Question: After some comments I changed the 'resolveVisita' method to use 'URLSession' in the background, but it looks like the background session will only start when the app is in the foreground, here is the updated method that runs when a notification action is tapped:
'''
static func resolverVisita(idMensagem: String, resposta: String, liberar: Bool, view: UIViewController?) {
//let configuration = URLSessionConfiguration.background(withIdentifier: "url_session_resolve_visita")
//var backgroundSession = URLSession(configuration: configuration)
// Set up the URL request
let todoEndpoint: String = URL_RESPONDE_VISITA
guard let url = URL(string: todoEndpoint) else {
print("Error: cannot create URL")
return
}
var urlRequest = URLRequest(url: url)
urlRequest.httpMethod = "POST"
let postString = "userUUID=\(SessionManager.getUsrUUID())&devUUID=\(devUUID)&msgID=\(idMensagem)&tarefa=\(liberar ? "L" : "B")&resposta=\(resposta)"
urlRequest.httpBody = postString.data(using: .utf8)
let config = URLSessionConfiguration.background(withIdentifier: "\(Bundle.main.bundleIdentifier!).responde_visita")
let session = URLSession(configuration: config)
/*
let task = URLSession.shared.dataTask(with: urlRequest) { data, response, error in
guard let data = data, error == nil else { // check for fundamental networking error
print("error=\(error)")
return
}
if let httpStatus = response as? HTTPURLResponse, httpStatus.statusCode != 200 { // check for http errors
print("statusCode should be 200, but is \(httpStatus.statusCode)")
print("response = \(response)")
}
let responseString = String(data: data, encoding: .utf8)
print("responseString = \(responseString)")
}*/
let task = session.dataTask(with: urlRequest)
task.resume()
}
'''
The commented out code seem to work sometimes, but it looks like it is not the right way of doing it.
So i have an application that receives notification and it has 2 actions, and upon user response the app should send a response to the server, preferable on the background.
I am facing an issue where whenever an action is tapped, sometimes the 'userNotificationCenter' method is not called until the app is opened, and sometimes it does run, but the server call does not get processed, and then if i open the app some errors are shown in the console regarding the Alamofire call, however if i tap the action then open the app quick enough it works as expected.

I already enabled and under the app capabilities on Xcode.
This is how I am creating the actions for the notification:
'''
let liberar = UNTextInputNotificationAction(identifier:"liberar", title:"Liberar",options:[.authenticationRequired],
textInputButtonTitle: "Liberar",
textInputPlaceholder: "Resposta")
let bloquear = UNTextInputNotificationAction(identifier: "bloquear", title: "Bloquear", options: [.destructive],
textInputButtonTitle: "Bloquear",
textInputPlaceholder: "Resposta")
'''
Here is my 'UNUserNotificationCenterDelegate' protocol implementation:
'''
extension AppDelegate : UNUserNotificationCenterDelegate {
// Receive displayed notifications for iOS 10 devices.
func userNotificationCenter(_ center: UNUserNotificationCenter,
willPresent notification: UNNotification,
withCompletionHandler completionHandler: @escaping (UNNotificationPresentationOptions) -> Void) {
let userInfo = notification.request.content.userInfo
// With swizzling disabled you must let Messaging know about the message, for Analytics
// Messaging.messaging().appDidReceiveMessage(userInfo)
// Print message ID.
if let messageID = userInfo[gcmMessageIDKey] {
print("Message ID: \(messageID)")
}
// Print full message.
print(userInfo)
// Change this to your preferred presentation option
completionHandler([.alert, .badge, .sound])
}
func userNotificationCenter(_ center: UNUserNotificationCenter,
didReceive response: UNNotificationResponse,
withCompletionHandler completionHandler: @escaping () -> Void) {
let userInfo = response.notification.request.content.userInfo
let acao = response.actionIdentifier
//let request = response.notification.request
// Print message ID.
if let messageID = userInfo[gcmMessageIDKey] {
print("Message ID: \(messageID)")
}
print(acao)
if acao == "liberar" {
// Print full message.
let textResponse = response as! UNTextInputNotificationResponse
print("Liberando Visita")
AppConfig.resolverVisita(idMensagem: (userInfo["msgid"] as? String)!, resposta: textResponse.userText, liberar: true, view: nil)
}
else if acao == "bloquear" {
let textResponse = response as! UNTextInputNotificationResponse
print("Bloqueando Visita")
AppConfig.resolverVisita(idMensagem: (userInfo["msgid"] as? String)!, resposta: textResponse.userText, liberar: false, view: nil)
//let newContent = request.content.mutableCopy() as! UNMutableNotificationContent
//print(textResponse.userText)
}
completionHandler()
}}
'''
And here is the 'resolveVisita' method, it basically just gathers some data and send it via a POST request using Alamofire.
'''
static func resolverVisita(idMensagem: String, resposta: String, liberar: Bool, view: UIViewController?) {
if view != nil {
showLoading(mensagem: NSLocalizedString("Processando...", comment: ""), view: view!)
}
//Parameters to be sent
let parameters: Parameters=[
"userUUID":SessionManager.getUsrUUID(),
"devUUID":devUUID,
"msgID": idMensagem,
"resposta": resposta,
"tarefa": liberar ? "L" : "B"
];
//Sending http post request
Alamofire.request(URL_RESPONDE_VISITA, method: .post, parameters: parameters).responseJSON{
response in
//printing response
print(response)
//getting the json value from the server
if let result = response.result.value {
//converting it as NSDictionary
let jsonData = result as! NSDictionary
var mensagem : String = "Solicitacao resolvida com sucesso"
//displaying the message in label
if((jsonData["error"] as! Bool)){
mensagem = jsonData["error_msg"] as! String
if view == nil {
Notificacoes.notificaErroSolicitavao(msgId: idMensagem, errMsg: mensagem)
}
}
if view != nil {
view?.dismiss(animated: false){
showAlert(mensagem: NSLocalizedString(mensagem, comment: ""), view: view!, okMsg: NSLocalizedString("Voltar", comment: ""), segue: "voltarParaLogin")
}
}
else{
print(mensagem)
}
}
}
}
'''
If I just add the '.foreground' option to the actions making the app open once it is selected, the problem is solved however I really think it would not be necessary for the app to be open for this task.
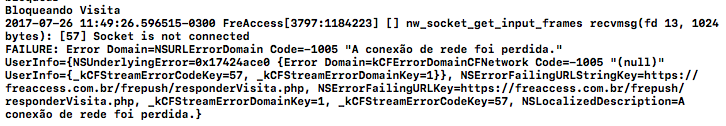
Answer: So after some time I've decided to come back to this issue with a fresh mind, and I discovered what I was doing wrong, I Was trying to create my Instance of the 'URLSession' in the background from the lock screen, and also creating a new instance of the "same Session", to resolve this, all I had to do was create a static instance of the 'URLSession' and use it afterwards whenever I need it.
I created it this way.
'''
static let resolveVisitaSession = URLSession(configuration: URLSessionConfiguration.background(withIdentifier: "br.com.freaccess.resolveVisitaRequest"))
'''
And this is the method that gets called upon the selection on a 'UNNotificationAction' I use my URLSession in there.
'''
static func resolverVisita(idMensagem: String, resposta: String, liberar: Bool) {
print("Entered resolveVisita method")
// Set up the URL request
let todoEndpoint: String = URL_RESPONDE_VISITA
guard let url = URL(string: todoEndpoint) else {
print("Error: cannot create URL")
return
}
var urlRequest = URLRequest(url: url)
urlRequest.httpMethod = "POST"
let postString = "userUUID=\(SessionManager.getUsrUUID())&devUUID=\(devUUID)&msgID=\(idMensagem)&tarefa=\(liberar ? "L" : "B")&resposta=\(resposta)&skipSocket=true"
urlRequest.httpBody = postString.data(using: .utf8)
resolveVisitaSession.dataTask(with: urlRequest).resume()
}
'''